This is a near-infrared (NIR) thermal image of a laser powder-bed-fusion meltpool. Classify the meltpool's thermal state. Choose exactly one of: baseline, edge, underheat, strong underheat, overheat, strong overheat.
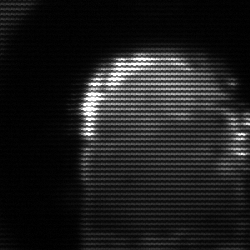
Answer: baseline